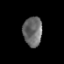
Tissue: prostate
Cell type: T cells
Senescence score: 0.2896
Nuclear area (px): 557
Mean DAPI intensity: 105.239